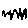
Label: zigzag